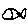
Label: fish